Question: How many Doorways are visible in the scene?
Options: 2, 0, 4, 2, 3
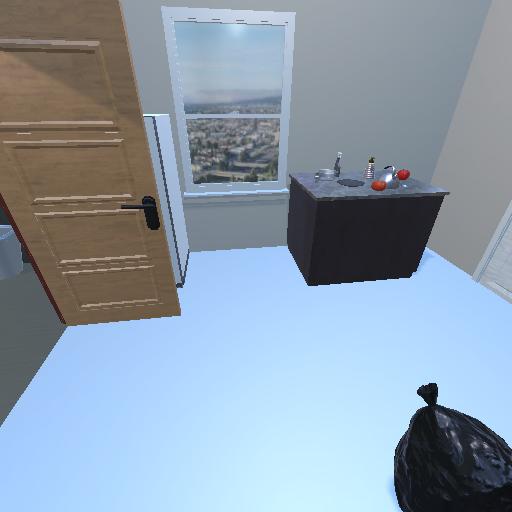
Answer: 2